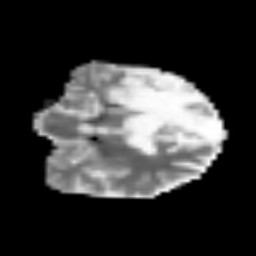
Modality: MD
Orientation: coronal
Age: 49
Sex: male
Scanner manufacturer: siemens
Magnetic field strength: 3 T
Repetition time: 3.2 s
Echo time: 0.081 s